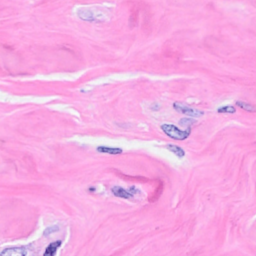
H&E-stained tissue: Breast